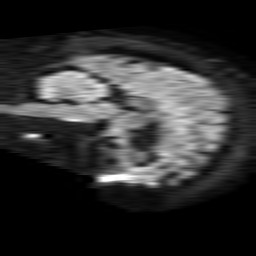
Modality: TRACE
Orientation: sagittal
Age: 48
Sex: female
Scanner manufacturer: philips
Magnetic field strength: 1.5 T
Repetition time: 4.6 s
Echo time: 0.08941 s